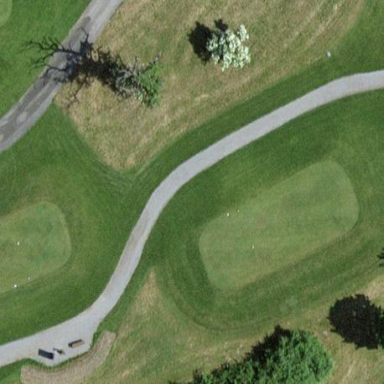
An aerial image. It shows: Golf tee.